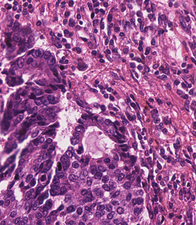
Tumor epithelial tissue: yes
Tumor-associated stroma tissue: yes
Normal tissue: no